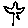
Label: flower